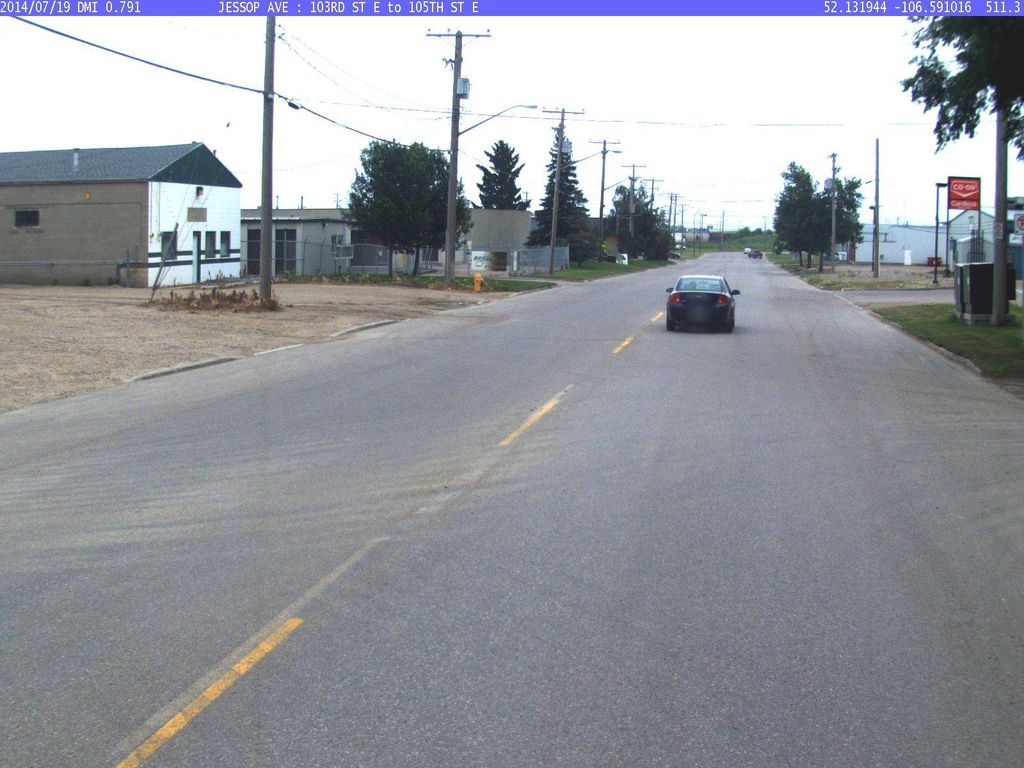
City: saskatoon